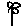
Label: flower